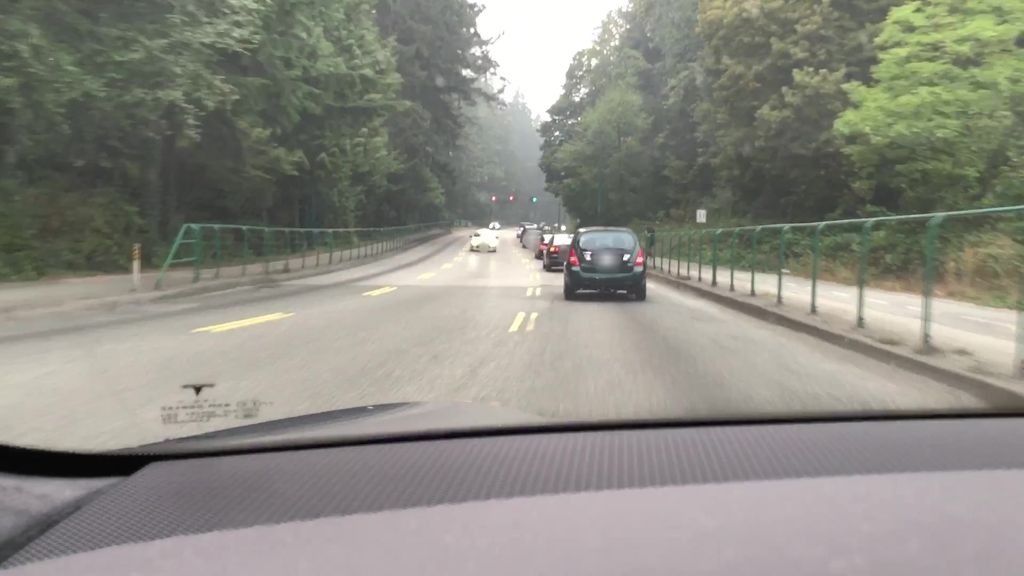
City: vancouver